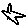
Label: star